Field crop: maize
Growth stage: 2
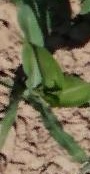
Species: maize